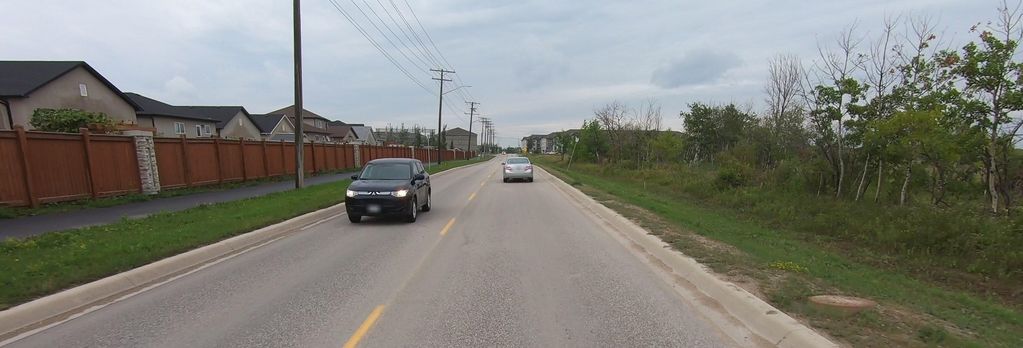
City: winnipeg